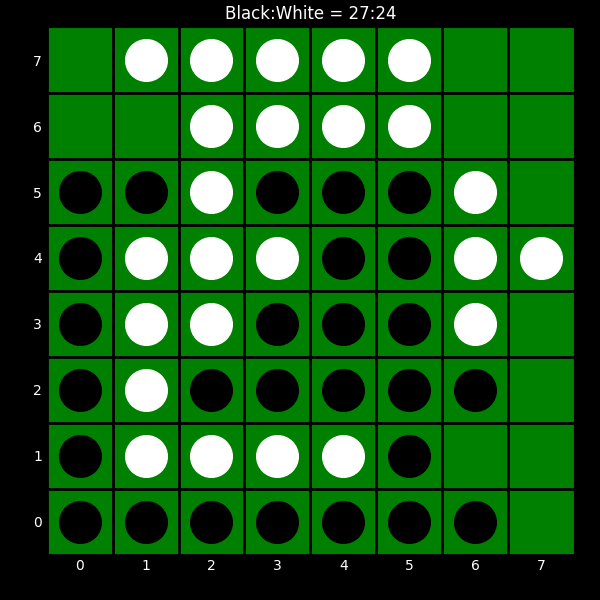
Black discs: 27
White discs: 24